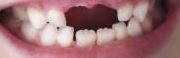
Condition: hypodontia